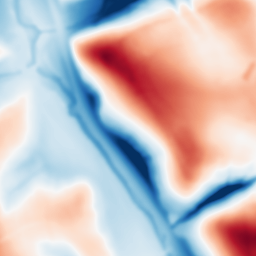
Category: multiscale
Decomposition family: dog_multiscale
Decomposition parameters: sigma_ratio: 1.6
n_scales: 6
base_sigma: 2
Upsampling method: lanczos
Upsampling parameters: scale: 2
Upsampling scale: 2